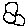
Label: flower